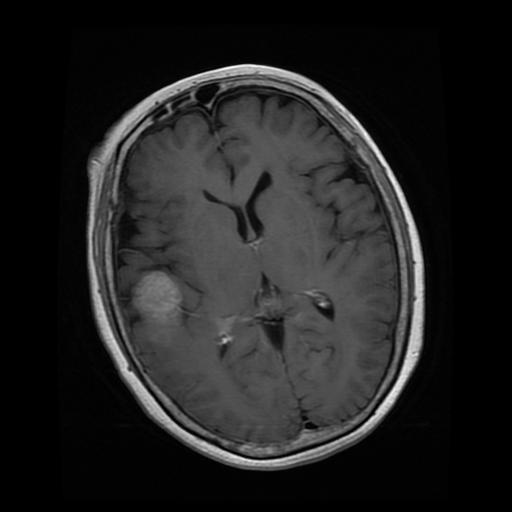
Label: meningioma